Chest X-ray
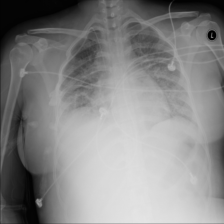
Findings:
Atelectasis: positive
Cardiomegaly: negative
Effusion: negative
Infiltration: negative
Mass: negative
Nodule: negative
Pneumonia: negative
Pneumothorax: negative
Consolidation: negative
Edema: negative
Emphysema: negative
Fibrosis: negative
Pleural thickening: negative
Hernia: negative